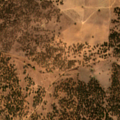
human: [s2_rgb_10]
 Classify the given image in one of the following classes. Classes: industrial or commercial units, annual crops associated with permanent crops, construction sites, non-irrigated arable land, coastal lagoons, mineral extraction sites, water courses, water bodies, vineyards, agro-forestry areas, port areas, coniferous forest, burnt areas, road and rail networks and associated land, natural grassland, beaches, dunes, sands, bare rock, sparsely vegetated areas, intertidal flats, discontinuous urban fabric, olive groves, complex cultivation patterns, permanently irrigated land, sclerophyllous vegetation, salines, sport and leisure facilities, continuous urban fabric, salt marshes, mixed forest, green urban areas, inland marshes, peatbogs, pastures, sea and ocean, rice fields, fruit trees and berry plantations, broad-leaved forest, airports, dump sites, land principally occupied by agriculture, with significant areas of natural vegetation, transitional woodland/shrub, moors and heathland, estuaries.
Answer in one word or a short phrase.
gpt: pastures, agro-forestry areas